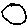
Label: circle